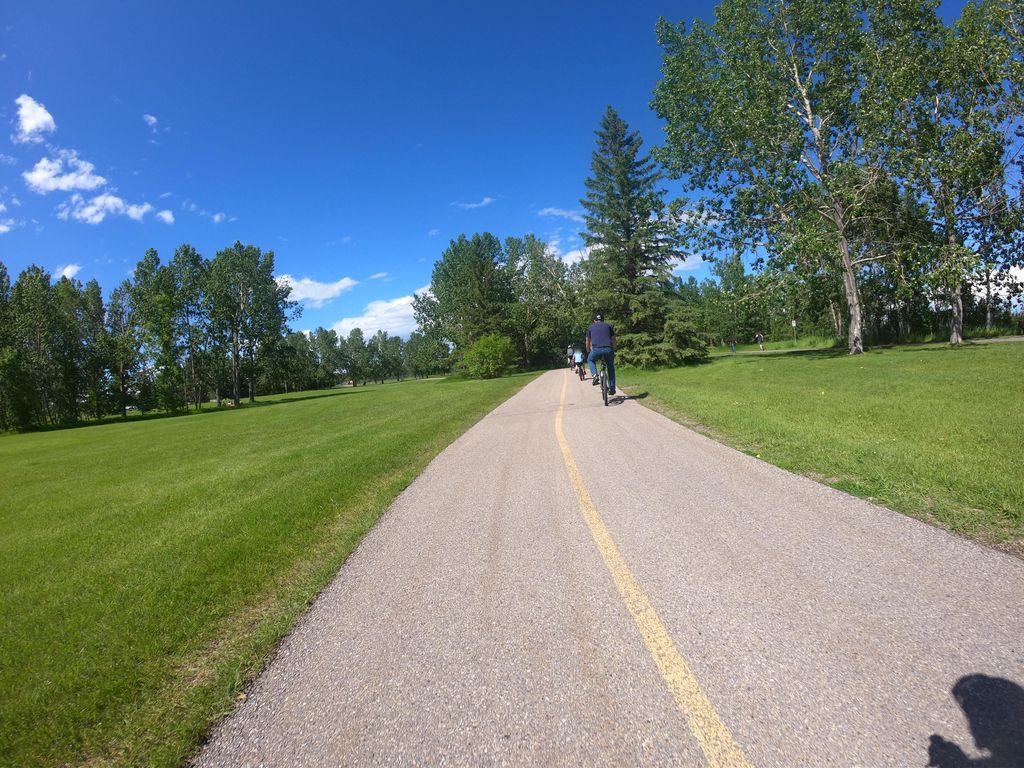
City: calgary